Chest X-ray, PA view. Patient: 19 years old, sex M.
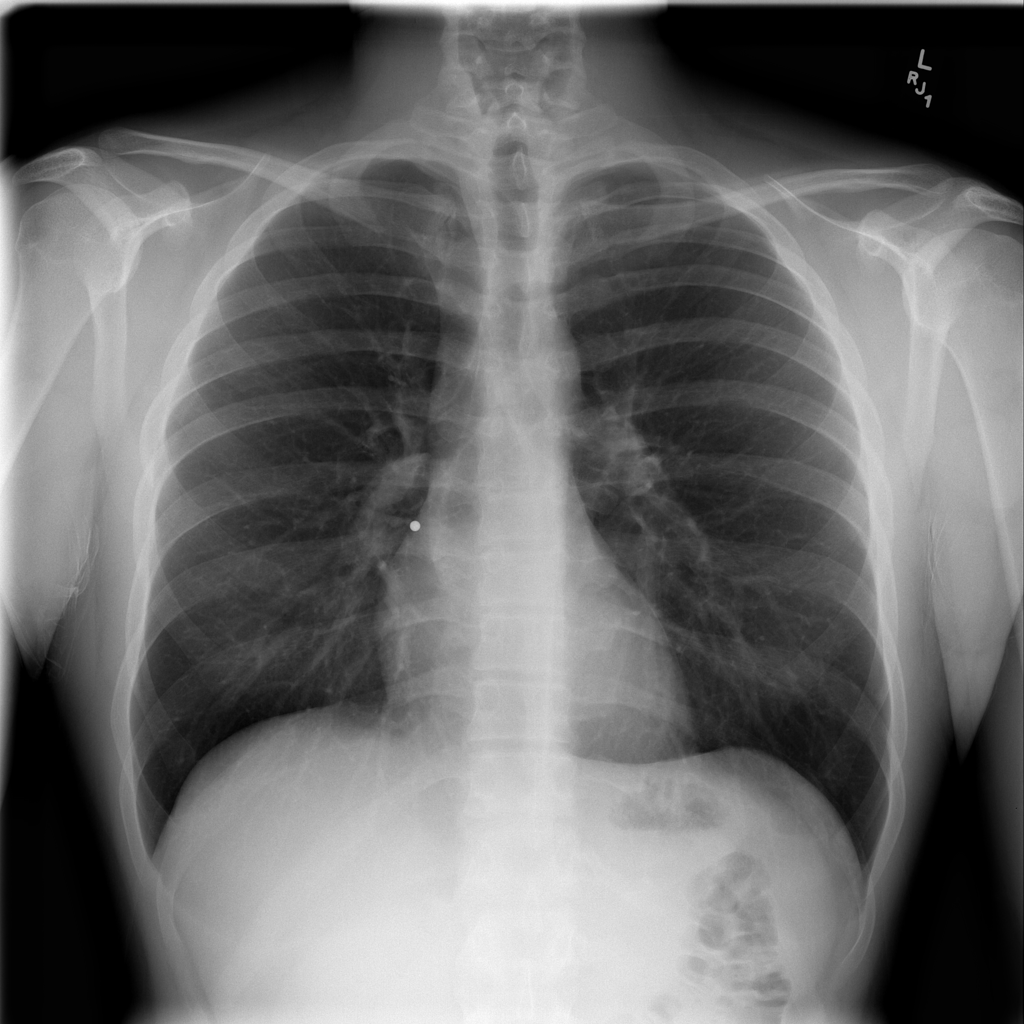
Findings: No Finding